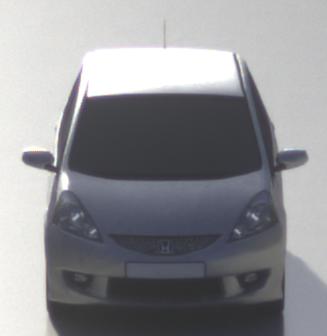
Make: Honda
Model: Jazz 1.2
Detailed model: Jazz (III) (11/08 - 04/11)
Model produced from: 2008/11
Model produced until: 2010/10
Doors: 5
Color: white
Road condition: wet road
Daytime: morning or afternoon
Contrast: medium contrast